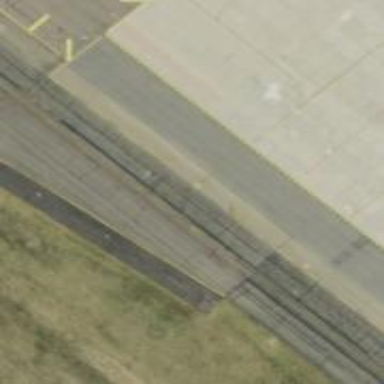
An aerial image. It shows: View of taxiway at the airport.